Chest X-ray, AP view. Patient: 49 years old, sex M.
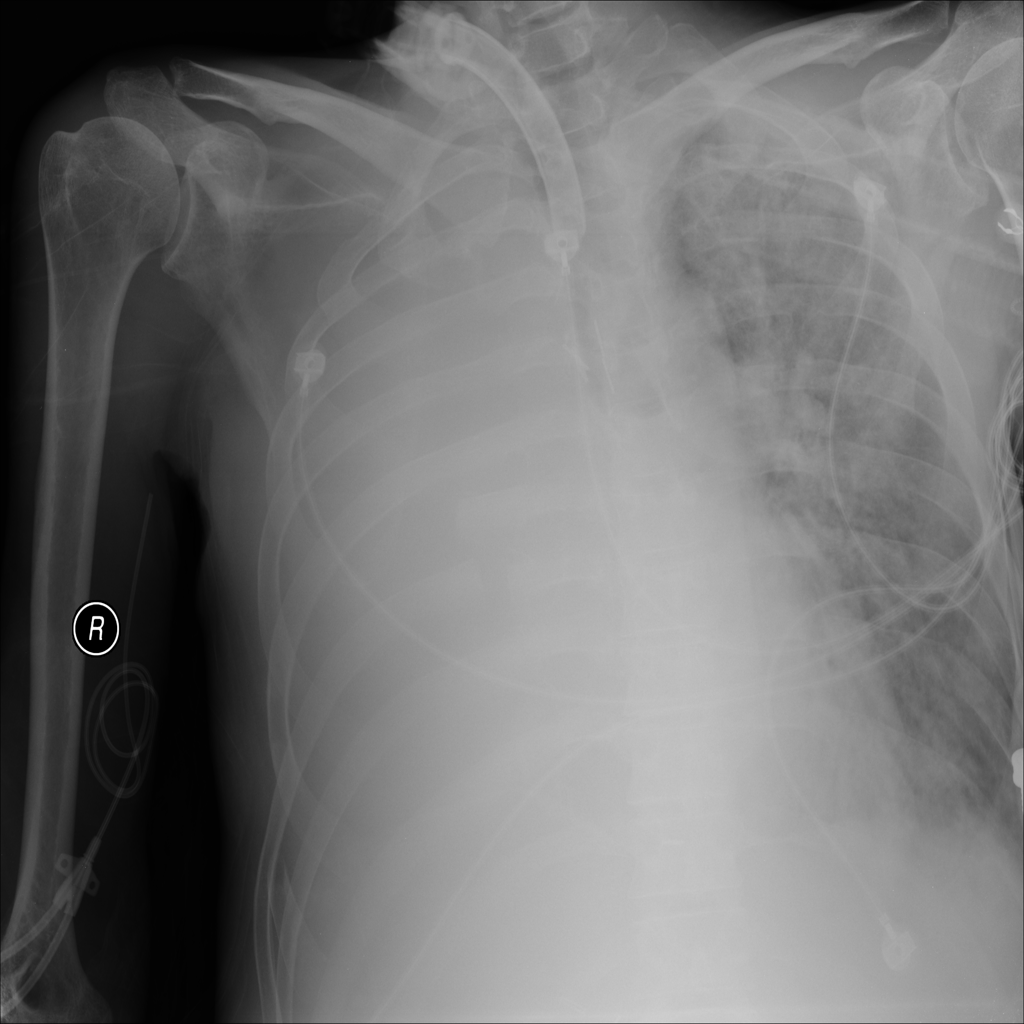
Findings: No Finding